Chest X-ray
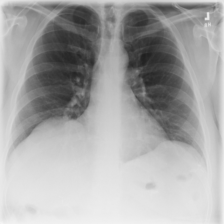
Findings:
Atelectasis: negative
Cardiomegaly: negative
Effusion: negative
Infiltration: negative
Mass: negative
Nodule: negative
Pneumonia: negative
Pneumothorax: negative
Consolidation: negative
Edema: negative
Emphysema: negative
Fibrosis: negative
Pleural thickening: negative
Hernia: negative